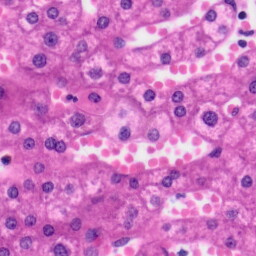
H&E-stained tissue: Liver